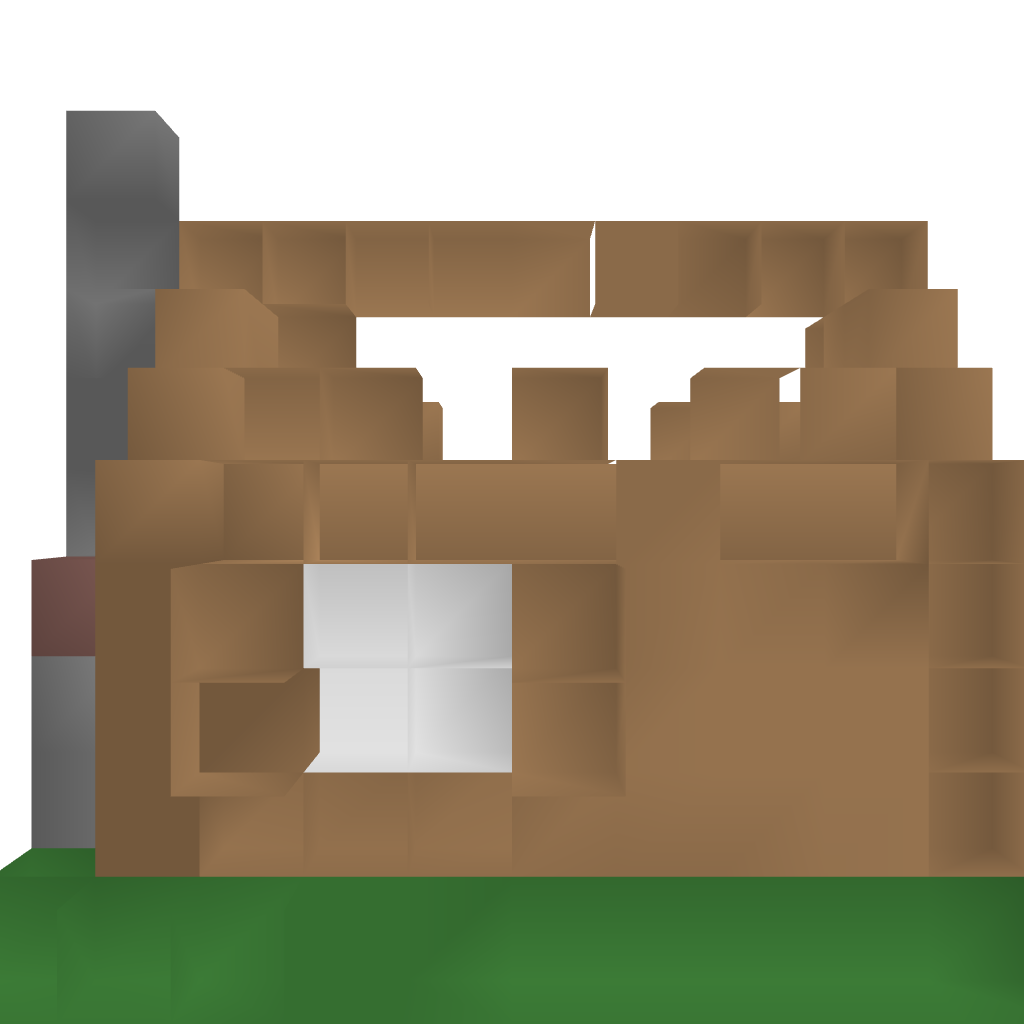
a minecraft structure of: Small Shack bad low quality